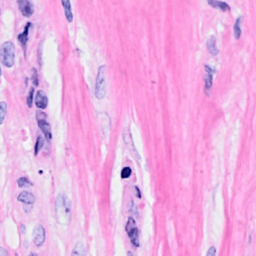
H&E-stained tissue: Breast